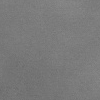
Atmospheric dust classification: dusty